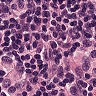
Metastatic tissue present: yes